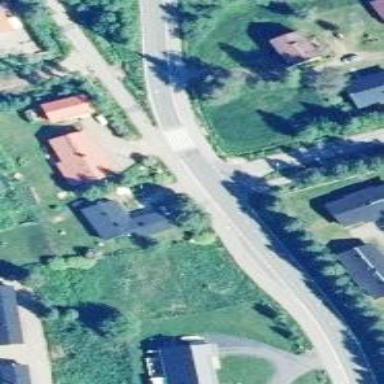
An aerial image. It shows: Asphalt cycleway featuring zebra crossing. The crossing is uncontrolled.